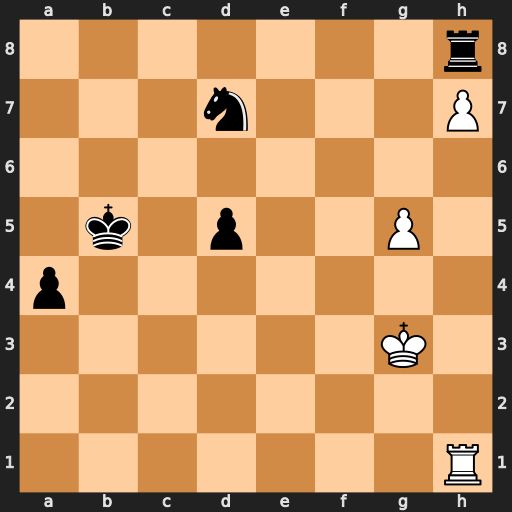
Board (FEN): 7r/3n3P/8/1k1p2P1/p7/6K1/8/7R
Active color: w
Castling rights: -
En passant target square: -
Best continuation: g6 Nf6 g7 Rxh7 Rxh7